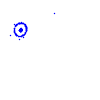
Particle: kaon